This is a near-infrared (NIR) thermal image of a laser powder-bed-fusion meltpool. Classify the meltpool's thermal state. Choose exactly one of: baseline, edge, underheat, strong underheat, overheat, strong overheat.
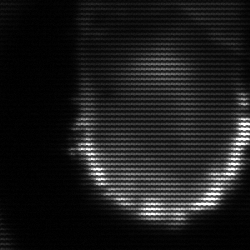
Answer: baseline